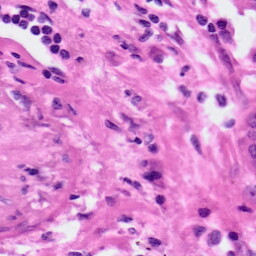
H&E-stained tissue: Lung